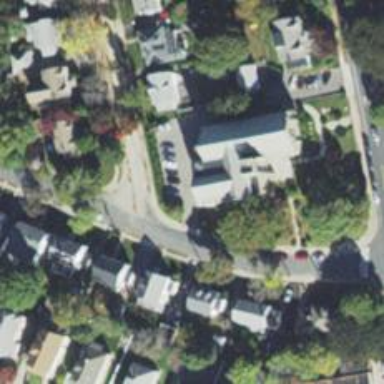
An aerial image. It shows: Driveway.